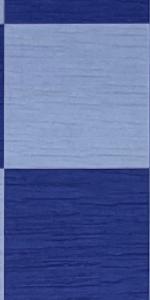
Label: Empty